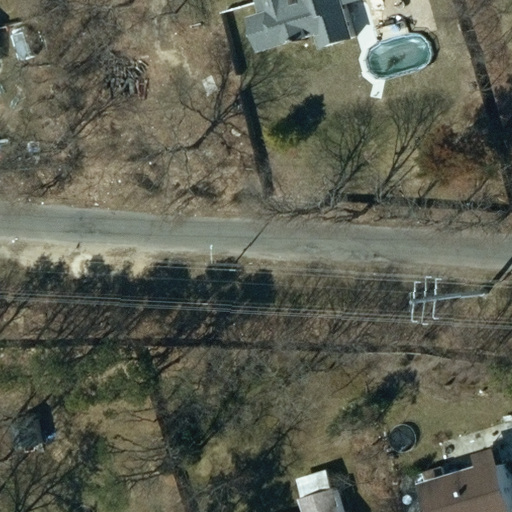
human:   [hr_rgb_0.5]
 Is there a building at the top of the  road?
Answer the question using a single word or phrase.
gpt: yes

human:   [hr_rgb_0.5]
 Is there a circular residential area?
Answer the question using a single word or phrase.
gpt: no

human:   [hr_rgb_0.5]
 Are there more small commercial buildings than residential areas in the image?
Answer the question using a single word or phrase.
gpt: no

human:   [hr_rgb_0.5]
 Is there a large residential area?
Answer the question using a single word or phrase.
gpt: yes

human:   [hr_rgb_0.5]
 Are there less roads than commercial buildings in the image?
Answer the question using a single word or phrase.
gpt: no

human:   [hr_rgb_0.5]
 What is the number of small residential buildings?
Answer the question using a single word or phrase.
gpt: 2

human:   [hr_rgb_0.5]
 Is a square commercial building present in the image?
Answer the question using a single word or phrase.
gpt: no

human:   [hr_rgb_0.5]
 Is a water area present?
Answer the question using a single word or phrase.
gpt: no

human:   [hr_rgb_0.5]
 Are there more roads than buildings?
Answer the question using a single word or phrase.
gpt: no

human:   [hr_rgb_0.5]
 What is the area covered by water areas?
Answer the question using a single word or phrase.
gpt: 0m2

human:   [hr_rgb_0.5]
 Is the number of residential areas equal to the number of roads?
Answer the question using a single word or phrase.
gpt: yes

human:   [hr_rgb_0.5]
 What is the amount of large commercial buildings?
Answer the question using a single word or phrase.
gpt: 0

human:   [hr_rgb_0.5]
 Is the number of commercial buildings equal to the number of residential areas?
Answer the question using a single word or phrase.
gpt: no

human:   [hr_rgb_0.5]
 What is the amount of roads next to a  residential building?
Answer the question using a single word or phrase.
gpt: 1

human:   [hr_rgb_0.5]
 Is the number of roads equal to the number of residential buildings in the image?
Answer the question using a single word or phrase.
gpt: no

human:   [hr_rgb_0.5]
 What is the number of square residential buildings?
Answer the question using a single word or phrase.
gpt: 0

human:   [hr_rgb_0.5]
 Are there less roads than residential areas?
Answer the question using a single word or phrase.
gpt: no

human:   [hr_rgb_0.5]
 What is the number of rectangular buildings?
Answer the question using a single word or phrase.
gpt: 2

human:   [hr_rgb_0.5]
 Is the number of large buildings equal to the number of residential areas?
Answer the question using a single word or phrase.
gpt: no

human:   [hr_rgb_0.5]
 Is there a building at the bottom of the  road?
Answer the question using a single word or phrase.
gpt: yes

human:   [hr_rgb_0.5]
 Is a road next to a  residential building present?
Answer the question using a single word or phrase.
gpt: yes

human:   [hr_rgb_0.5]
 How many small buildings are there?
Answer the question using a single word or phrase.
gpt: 3

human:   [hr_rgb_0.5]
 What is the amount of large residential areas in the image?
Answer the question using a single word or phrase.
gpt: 1

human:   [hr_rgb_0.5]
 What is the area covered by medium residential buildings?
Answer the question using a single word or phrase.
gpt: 320m2

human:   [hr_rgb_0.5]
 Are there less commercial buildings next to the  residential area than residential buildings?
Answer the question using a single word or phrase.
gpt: yes

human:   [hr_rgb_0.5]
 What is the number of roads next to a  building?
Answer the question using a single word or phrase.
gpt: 1

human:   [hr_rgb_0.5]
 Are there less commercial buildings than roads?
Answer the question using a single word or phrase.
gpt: yes

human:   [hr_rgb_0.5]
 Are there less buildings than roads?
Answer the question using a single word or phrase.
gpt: no

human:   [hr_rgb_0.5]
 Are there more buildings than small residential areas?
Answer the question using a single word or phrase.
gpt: yes

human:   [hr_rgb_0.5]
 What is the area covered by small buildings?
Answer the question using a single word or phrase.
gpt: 90m2

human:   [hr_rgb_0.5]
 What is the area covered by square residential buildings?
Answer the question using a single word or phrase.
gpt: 0m2

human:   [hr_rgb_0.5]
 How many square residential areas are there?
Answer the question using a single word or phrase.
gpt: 0

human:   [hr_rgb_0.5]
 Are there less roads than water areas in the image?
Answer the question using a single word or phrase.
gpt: no

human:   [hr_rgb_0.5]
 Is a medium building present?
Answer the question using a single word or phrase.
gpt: yes

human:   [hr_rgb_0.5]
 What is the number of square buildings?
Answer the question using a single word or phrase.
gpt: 0

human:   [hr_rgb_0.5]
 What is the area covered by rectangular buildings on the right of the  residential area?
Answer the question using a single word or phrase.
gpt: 34m2